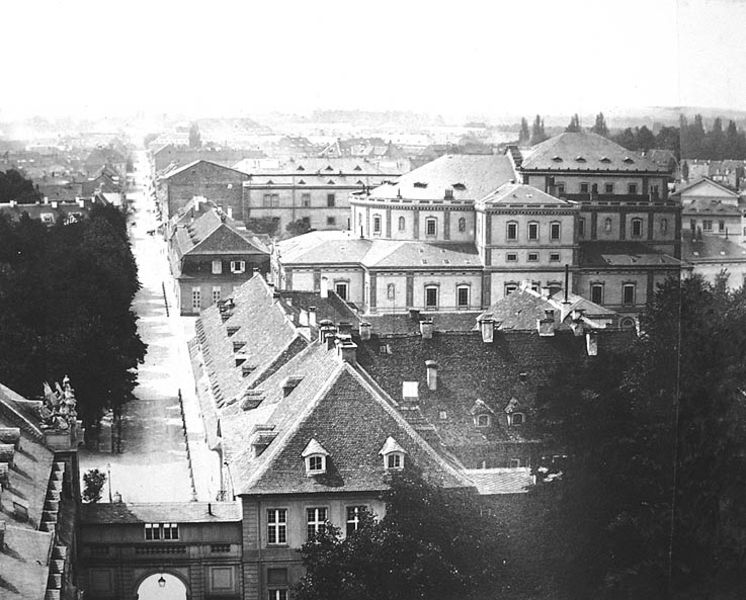
Titel: "Panorama von Carlsruhe"
Künstler: Theodor Schuhmann
Standort: Karlsruhe
Institution: Staatliche Kunsthalle Karlsruhe
Schlagwörter: baum, berg, dunkel, himmel, schatten, weiß, bäume, landschaft, stadt, fenster, grau, lampe, laterne, licht, paris, schwarz, strasse, ausblick, blick, dach, gebäude, haus, park, weg, alt, architektur, barock, ferne, horizont, häuser, hügel, brücke, gitter, kirche, sonne, wege, spitzen, theater, krone, renaissance, wald, dachziegel, kamin, kamine, schornstein, deutschland, ansicht, bogen, fassade, fassaden, italien, perspektive, türen, schule, berge, dächer, giebel, schornsteine, sprossenfenster, ziegel, allee, schlucht, hof, vogelperspektive, rundbogen, kuppel, gerade, durchgang, baumkrone, tor, aufsicht, foto, fotografie, luftaufnahme, oben, panorama, photographie, stadtansicht, straßen, eingang, erker, überdachung, kloster, palast, torbogen, dom, fern, dachfenster, gauben, schwarz weiss, straßenschlucht, photo, stadttor, sicht, apsis, chor, gaube, gaupen, postkarte, tpr, fotographie, stockwerke, schauspielhaus, lamoe, aufnahme, wasserspeier, römisch, äuser, europa, photografie, dachgiebel, karlsruhe, altstadt, häsuer, überblick, däche, mehrstöckig, von oben, gebäuder, weiiß, hauss, schwarzweis, straé, internat, überbelichtet, kamera, dachlandschaft, weoß, chaussee, fotofrafie, giebeldächer, i, e, strassee, horizomt, sprossenfeister, keine menschenseele